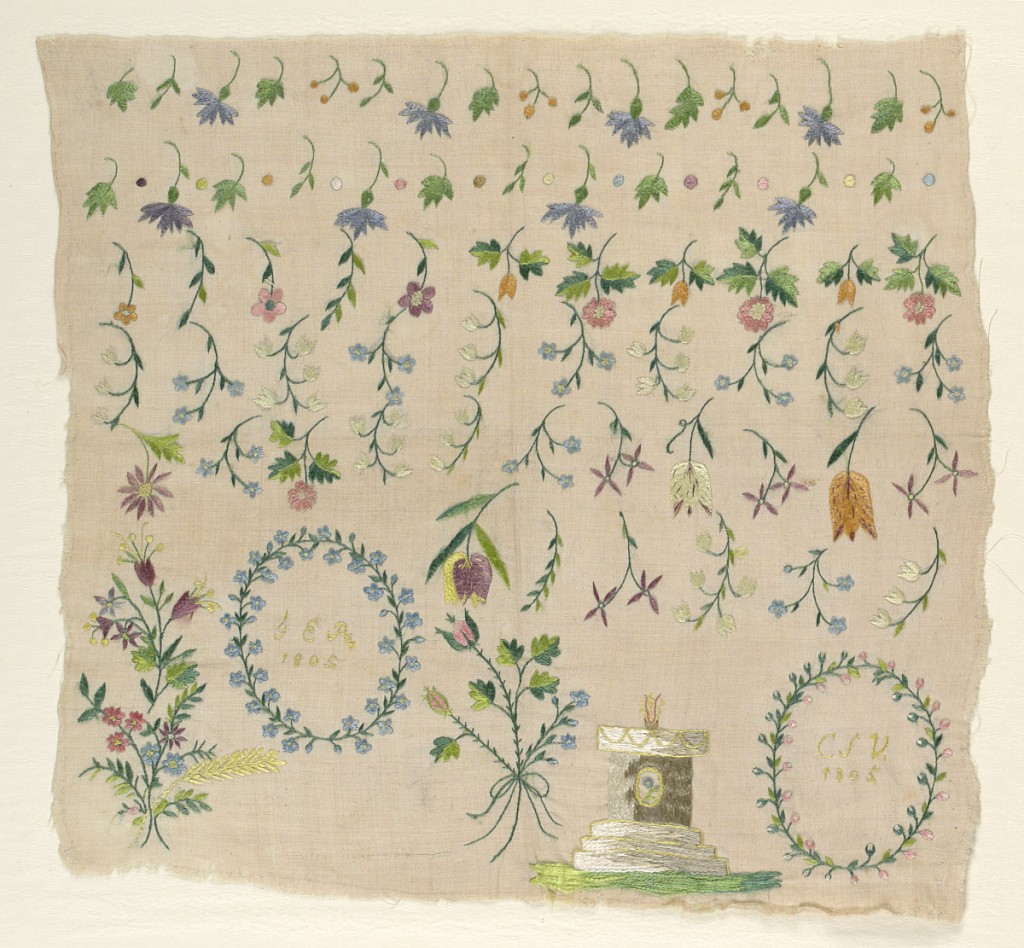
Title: Sampler
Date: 1805
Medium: silk embroidery on linen foundation Technique: embroidered in stem, knot, and satin stitches on plain weave foundation
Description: Floral sprays and wreaths with initials in them.